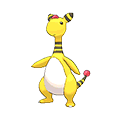
Pok\u00e9mon: ampharos